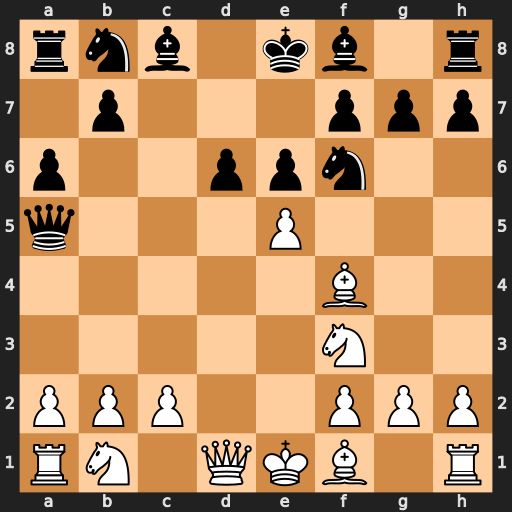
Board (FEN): rnb1kb1r/1p3ppp/p2ppn2/q3P3/5B2/5N2/PPP2PPP/RN1QKB1R
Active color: w
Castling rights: KQkq
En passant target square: -
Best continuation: Bd2 Qc7 exf6